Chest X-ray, AP view. Patient: 51 years old, sex F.
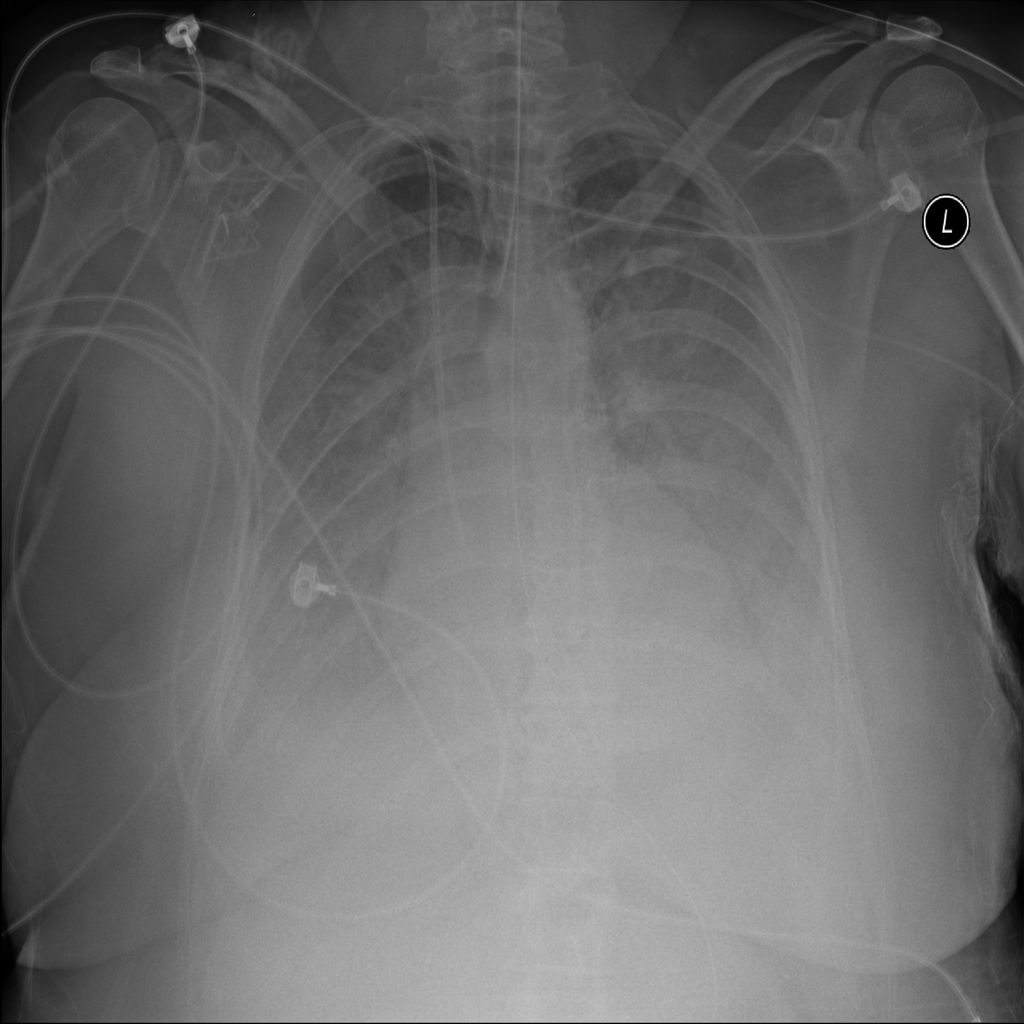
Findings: Effusion